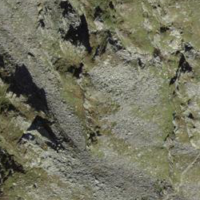
EUNIS habitat code: 48
Species observed at this site:
Ranunculus glacialis